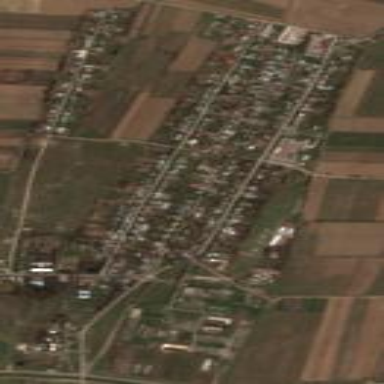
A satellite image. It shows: Residential area in village.